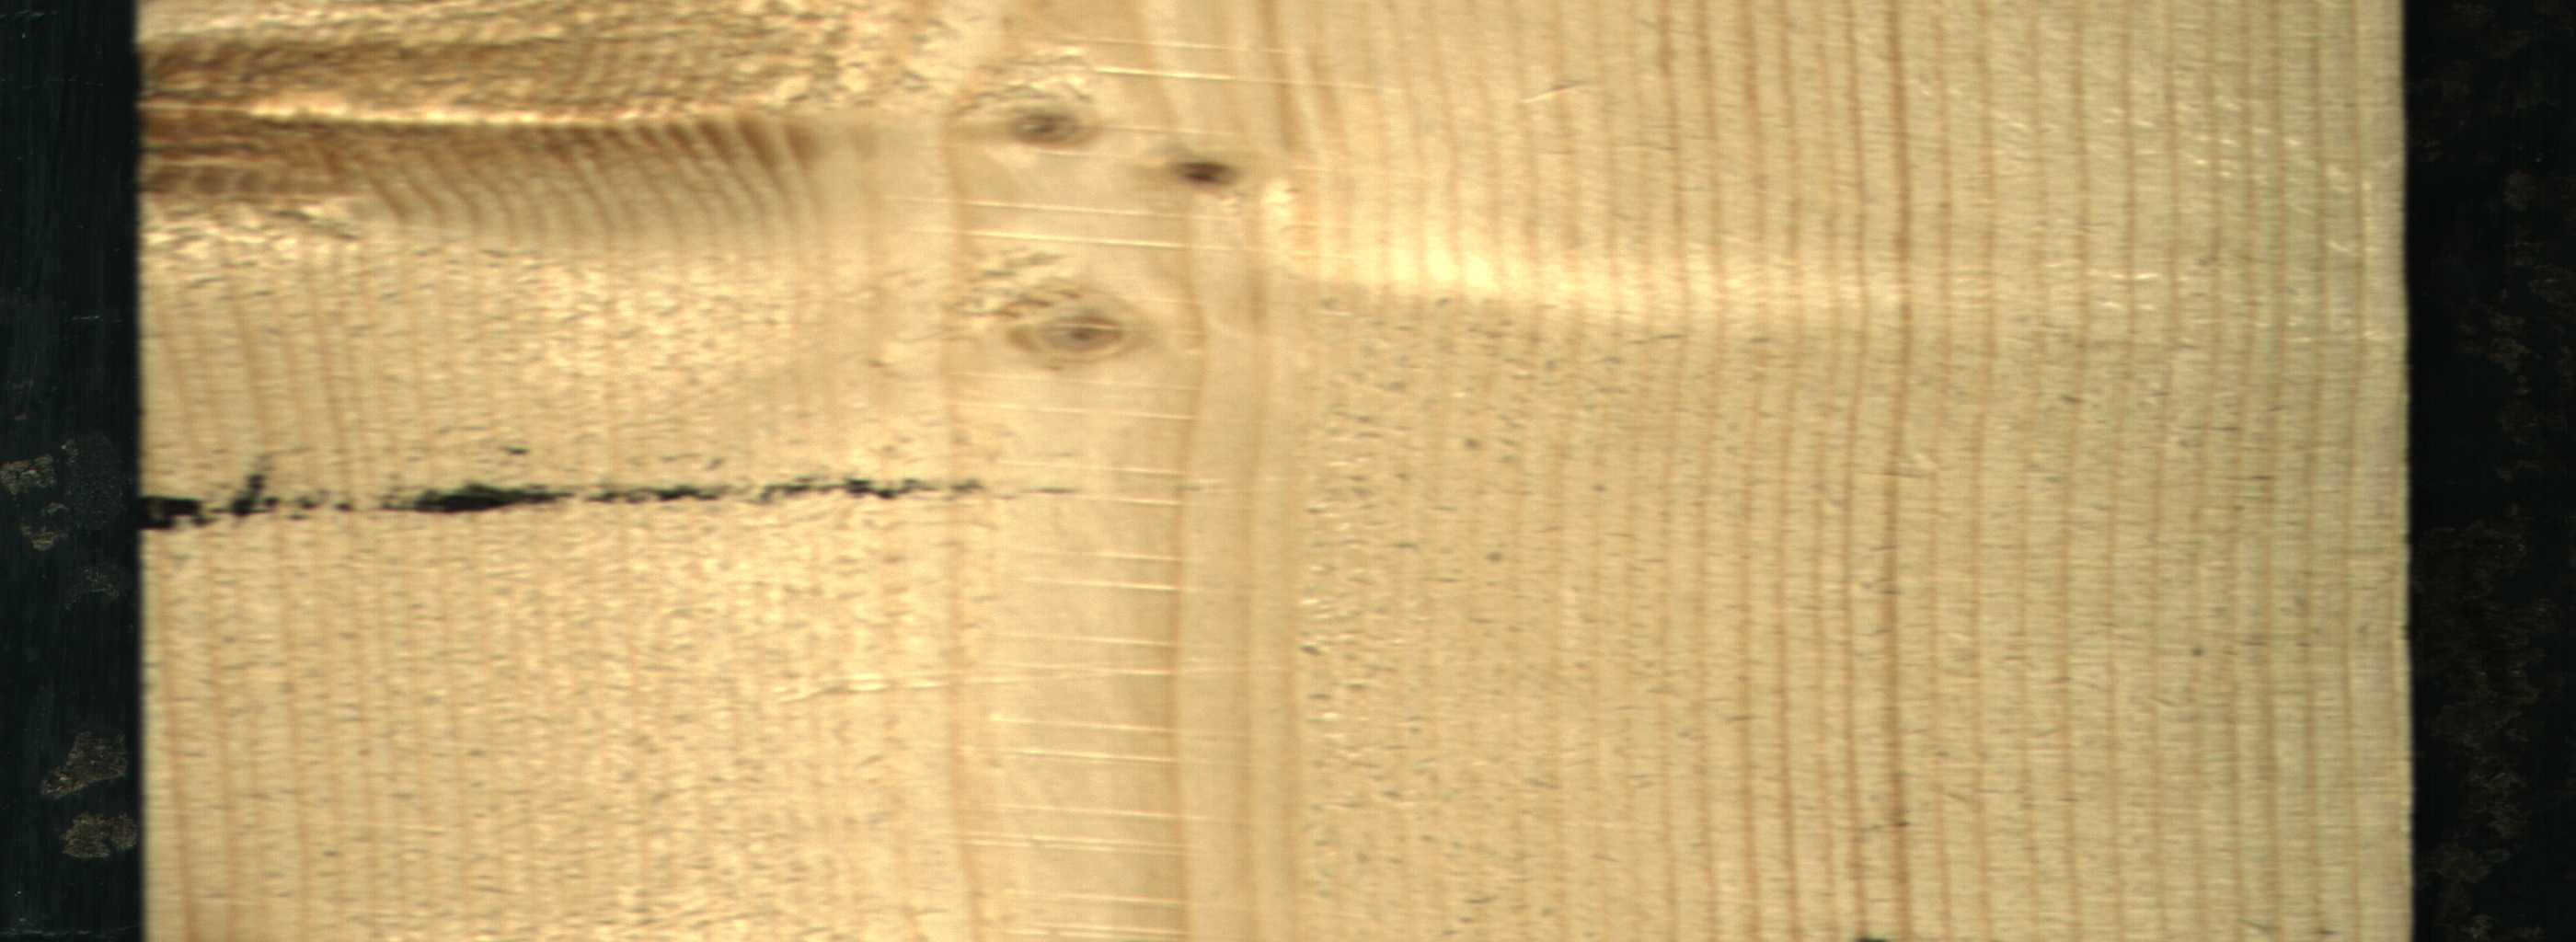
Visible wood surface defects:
Live_Knot
Live_Knot
Live_Knot
Live_Knot